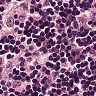
Metastatic tissue present: no